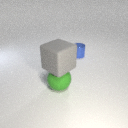
large gray rubber cube above large green rubber sphere